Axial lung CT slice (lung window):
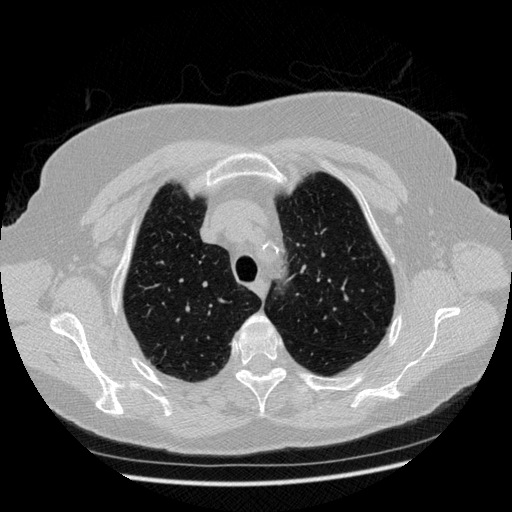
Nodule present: no